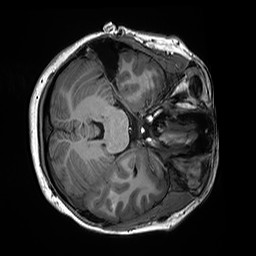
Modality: T1w
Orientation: axial
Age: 23
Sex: female
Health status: healthy
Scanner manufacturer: siemens
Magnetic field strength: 3 T
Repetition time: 2.5 s
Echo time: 0.00299 s